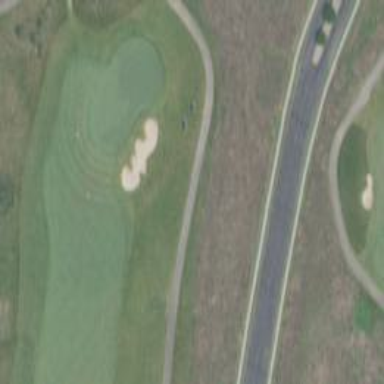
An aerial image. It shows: Golf cartpath that is also road path.